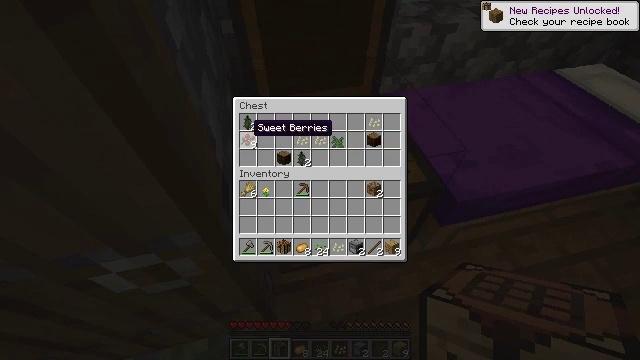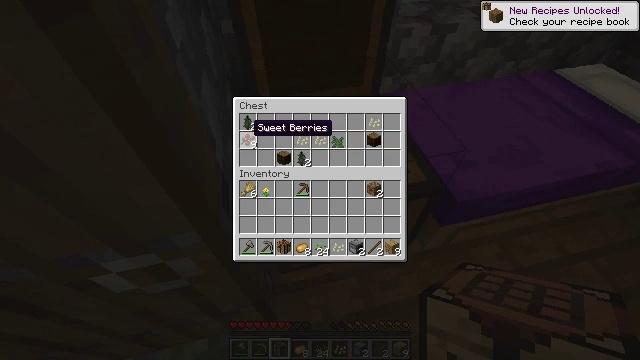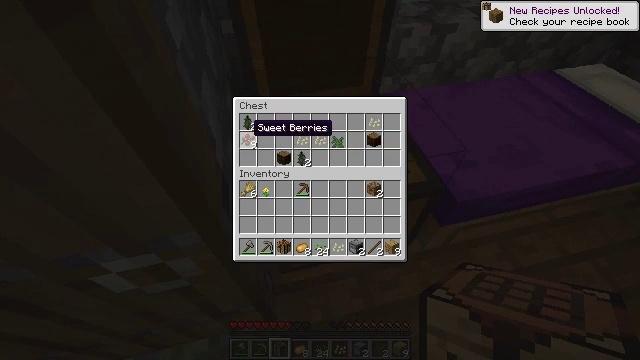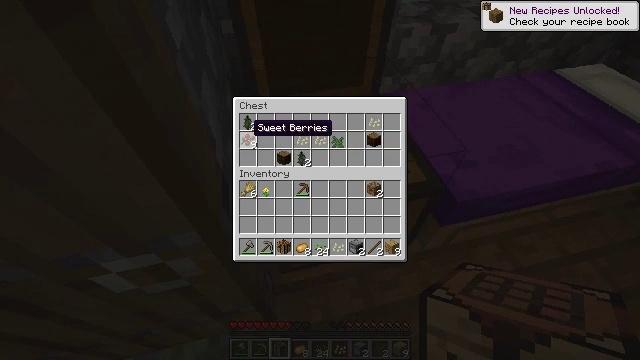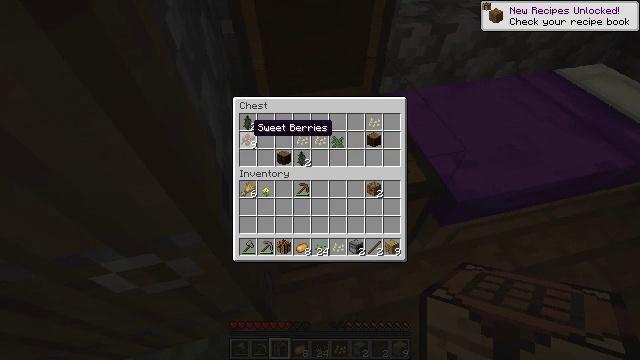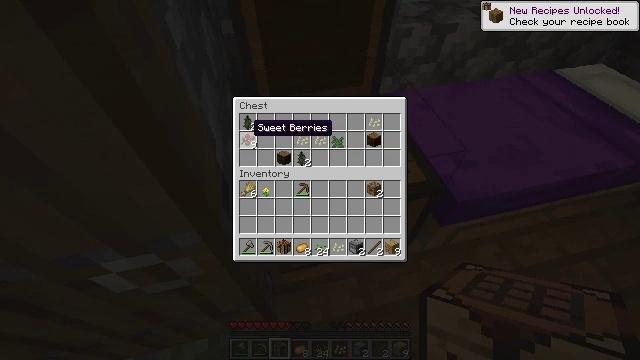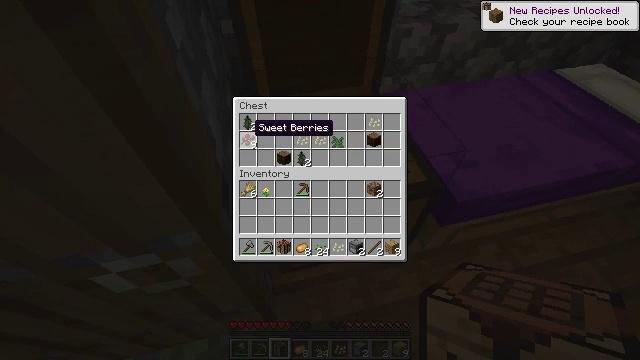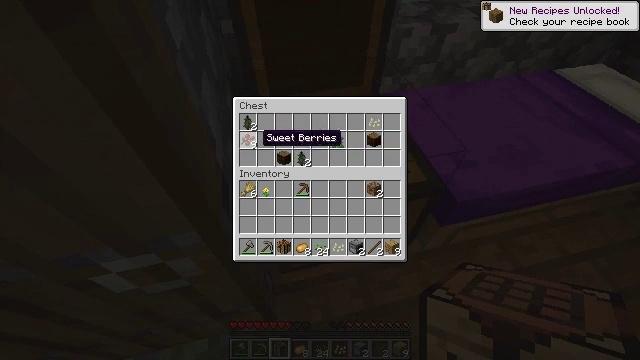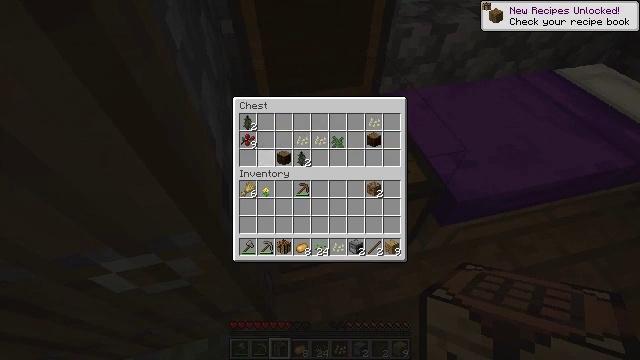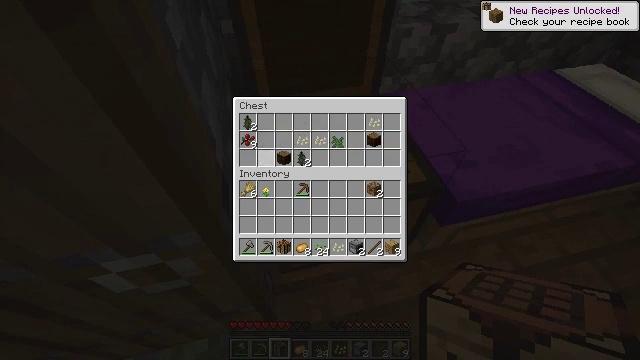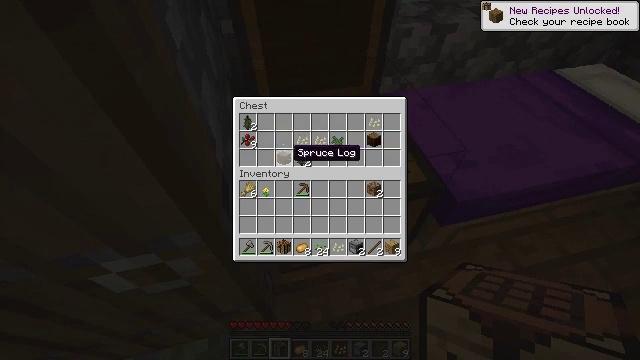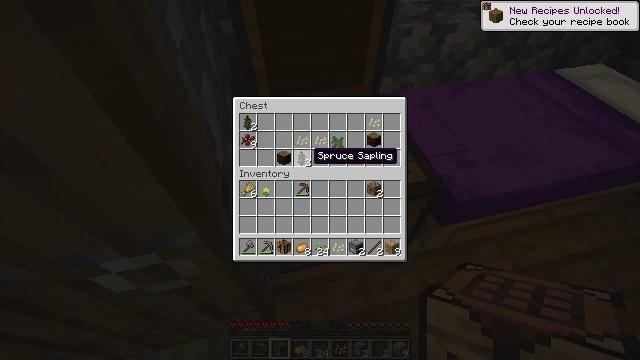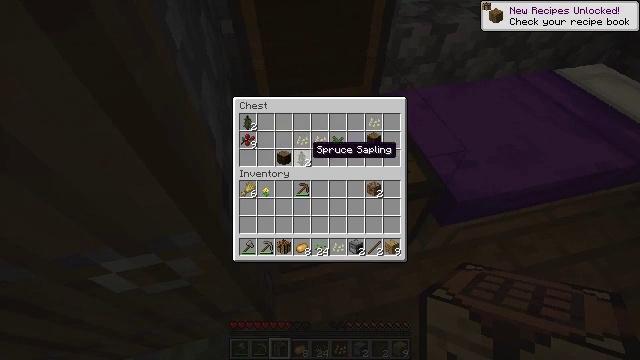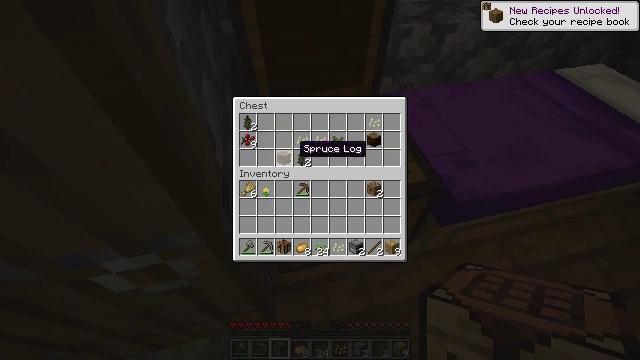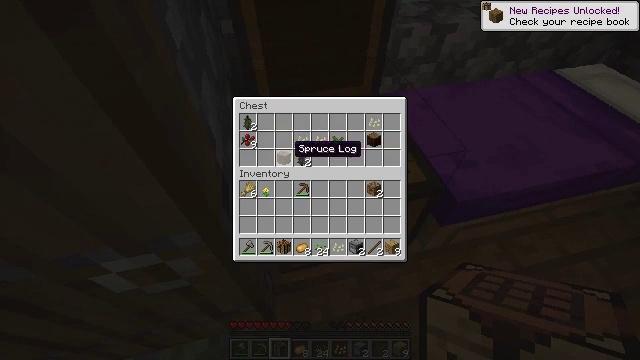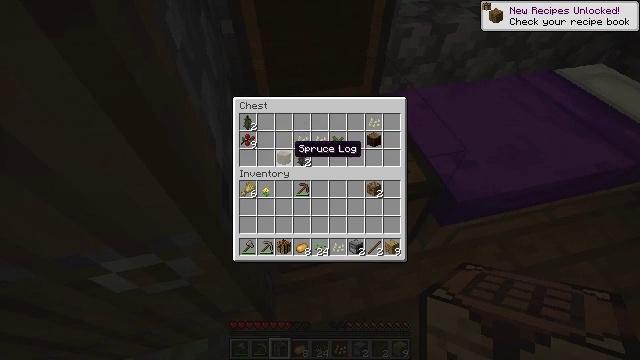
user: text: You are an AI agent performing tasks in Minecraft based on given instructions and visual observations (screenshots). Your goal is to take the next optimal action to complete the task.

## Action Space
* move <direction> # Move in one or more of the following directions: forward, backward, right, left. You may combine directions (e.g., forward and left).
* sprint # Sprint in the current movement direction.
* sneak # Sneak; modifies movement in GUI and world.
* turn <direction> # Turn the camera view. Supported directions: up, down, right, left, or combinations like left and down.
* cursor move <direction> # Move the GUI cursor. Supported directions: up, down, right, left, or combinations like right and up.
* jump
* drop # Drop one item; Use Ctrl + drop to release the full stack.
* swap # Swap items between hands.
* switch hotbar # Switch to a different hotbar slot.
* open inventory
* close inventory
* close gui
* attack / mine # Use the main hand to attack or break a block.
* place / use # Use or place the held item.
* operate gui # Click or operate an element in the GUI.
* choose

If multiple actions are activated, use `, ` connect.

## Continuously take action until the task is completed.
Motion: motion action
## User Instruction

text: Hold left button to gather the purple bed.
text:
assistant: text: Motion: no_op
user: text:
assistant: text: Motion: no_op
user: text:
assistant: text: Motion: no_op
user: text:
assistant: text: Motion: no_op
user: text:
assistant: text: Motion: no_op
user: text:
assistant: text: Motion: sneak
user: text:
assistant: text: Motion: sneak, cursor move right and down
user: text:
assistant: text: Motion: sneak, cursor move right
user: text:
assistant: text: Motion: sneak
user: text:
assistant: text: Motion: sneak, cursor move right
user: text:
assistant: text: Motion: sneak, cursor move right
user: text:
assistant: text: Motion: sneak
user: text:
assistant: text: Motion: sneak, cursor move left
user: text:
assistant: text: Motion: sneak
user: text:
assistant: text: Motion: sneak
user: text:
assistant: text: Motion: sneak
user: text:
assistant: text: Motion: sneak
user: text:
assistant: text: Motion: sneak, operate gui
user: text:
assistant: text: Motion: sneak, operate gui
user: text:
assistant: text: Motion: sneak, cursor move right, operate gui
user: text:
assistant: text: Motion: sneak, cursor move right
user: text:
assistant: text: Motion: sneak, cursor move right and up
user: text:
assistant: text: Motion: sneak
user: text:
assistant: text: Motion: sneak
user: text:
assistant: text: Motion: sneak
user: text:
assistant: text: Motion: sneak
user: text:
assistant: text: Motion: sneak
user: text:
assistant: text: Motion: sneak, operate gui
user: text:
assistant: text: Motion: sneak, operate gui
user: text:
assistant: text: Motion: sneak, operate gui